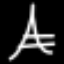
Label: The Eiffel Tower